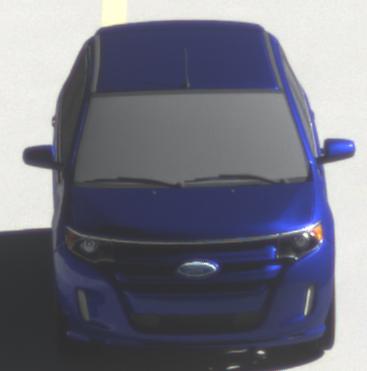
Make: Ford
Model: Edge
Detailed model: Gen. 1 Facelift
Model produced from: 2010
Model produced until: 2015
Doors: 5
Color: blue
Road condition: dry road
Daytime: morning or afternoon
Contrast: high contrast